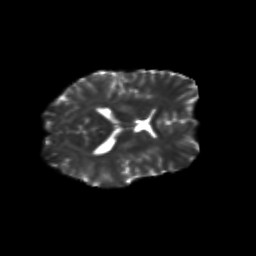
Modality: T2w
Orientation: axial
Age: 26
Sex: female
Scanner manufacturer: siemens
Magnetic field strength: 3 T
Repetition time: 3.5 s
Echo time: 0.125 s